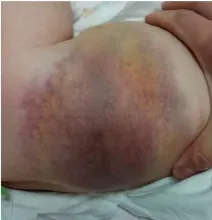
We can see that the skin on the left waist and back was involved.
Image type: medical_photograph (skin_photograph)